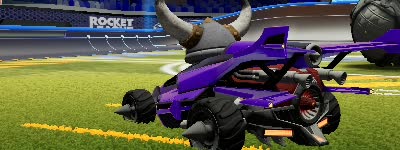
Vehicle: aftershock